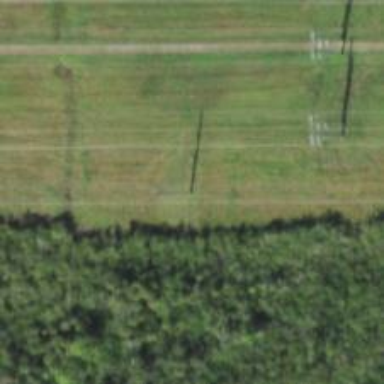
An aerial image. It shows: Power pole.